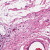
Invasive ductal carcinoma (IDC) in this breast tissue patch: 0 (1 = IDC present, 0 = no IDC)